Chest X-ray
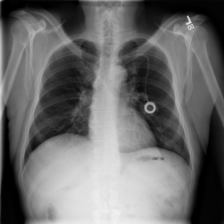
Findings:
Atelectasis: positive
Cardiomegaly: negative
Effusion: negative
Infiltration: negative
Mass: negative
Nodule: negative
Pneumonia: positive
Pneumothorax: negative
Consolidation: negative
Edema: negative
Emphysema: negative
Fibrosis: negative
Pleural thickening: negative
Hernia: negative